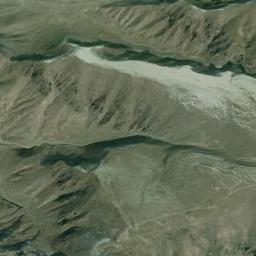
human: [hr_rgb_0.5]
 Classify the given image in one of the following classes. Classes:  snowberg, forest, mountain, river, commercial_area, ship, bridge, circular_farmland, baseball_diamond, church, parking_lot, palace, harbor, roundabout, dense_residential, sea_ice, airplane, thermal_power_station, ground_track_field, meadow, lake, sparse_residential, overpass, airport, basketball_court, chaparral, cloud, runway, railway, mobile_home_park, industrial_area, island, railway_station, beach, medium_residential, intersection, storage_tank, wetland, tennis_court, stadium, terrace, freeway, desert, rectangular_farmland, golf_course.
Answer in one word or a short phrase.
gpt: mountain